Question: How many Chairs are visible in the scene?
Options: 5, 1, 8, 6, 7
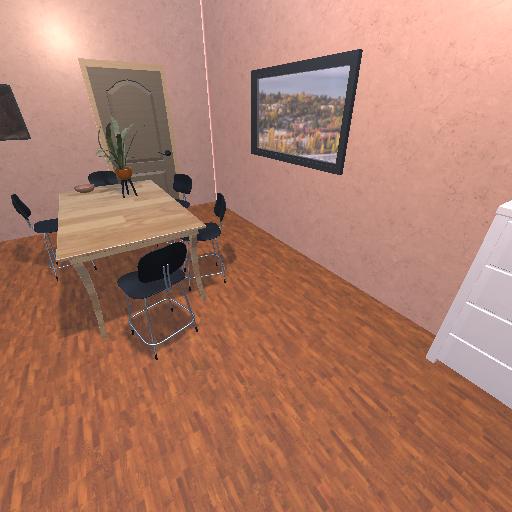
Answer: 5